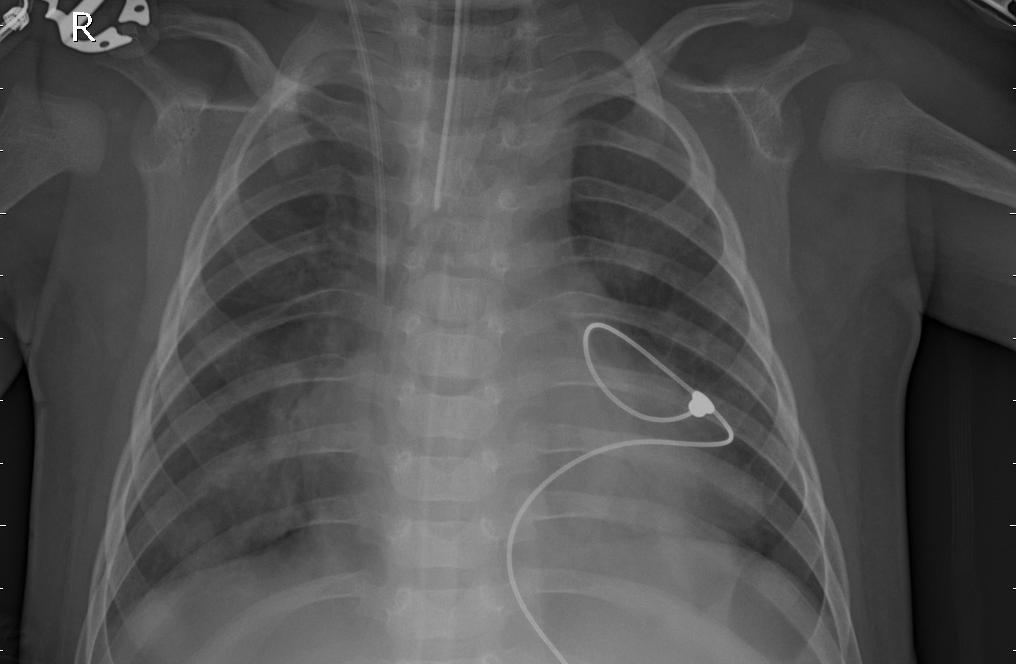
Diagnosis: PNEUMONIA